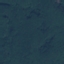
Land use / land cover class: Forest